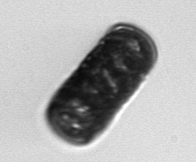
Label: Paralia_sulcata